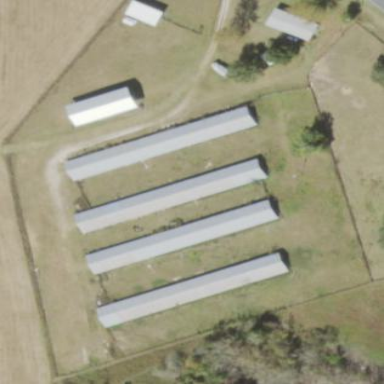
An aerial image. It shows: Poultry farmyard is depicted in the image.